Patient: sex M, age 74
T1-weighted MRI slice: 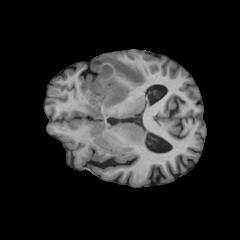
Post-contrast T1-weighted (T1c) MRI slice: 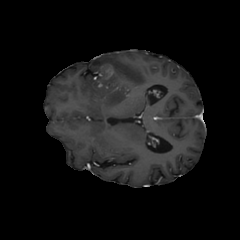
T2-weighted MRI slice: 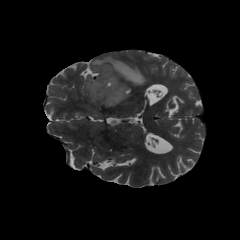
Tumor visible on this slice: yes
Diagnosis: Glioblastoma, IDH-wildtype
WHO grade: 4